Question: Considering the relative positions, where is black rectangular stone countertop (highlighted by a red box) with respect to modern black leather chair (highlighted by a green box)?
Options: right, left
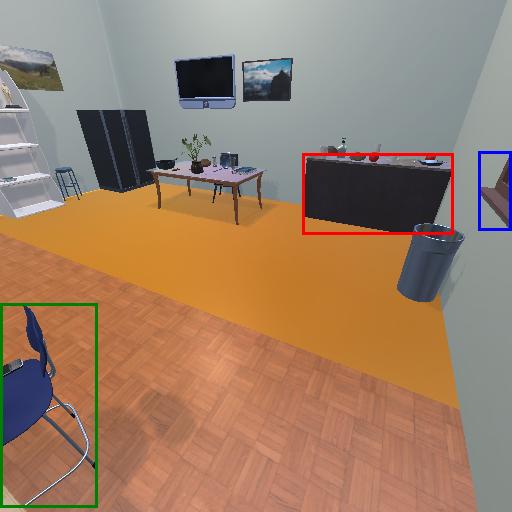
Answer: right